Interaction volume radius: 10 \u00c5
Interaction volume height: 10 \u00c5
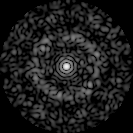
Disorder parameter: 0.8393